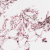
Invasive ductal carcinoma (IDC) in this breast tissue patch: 0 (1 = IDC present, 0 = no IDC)